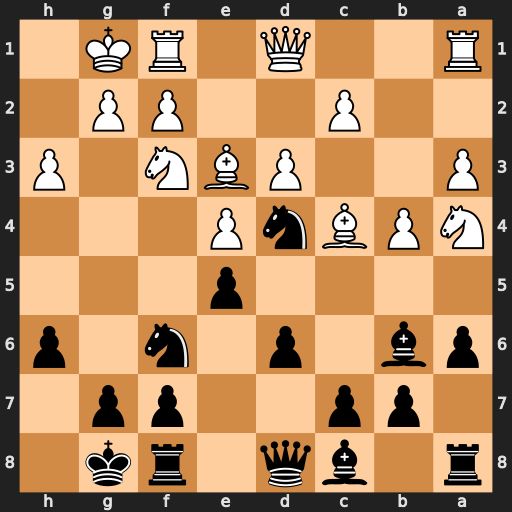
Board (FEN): r1bq1rk1/1pp2pp1/pb1p1n1p/4p3/NPBnP3/P2PBN1P/2P2PP1/R2Q1RK1
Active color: b
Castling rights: -
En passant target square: -
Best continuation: Nxf3+ Qxf3 Bxe3 Qxe3 b5